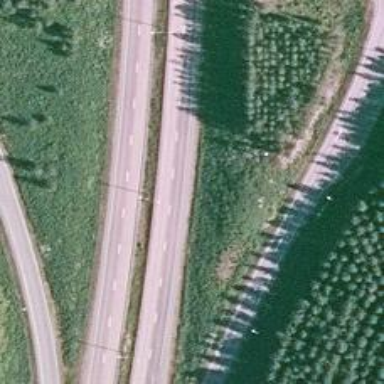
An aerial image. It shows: Trunk highway.